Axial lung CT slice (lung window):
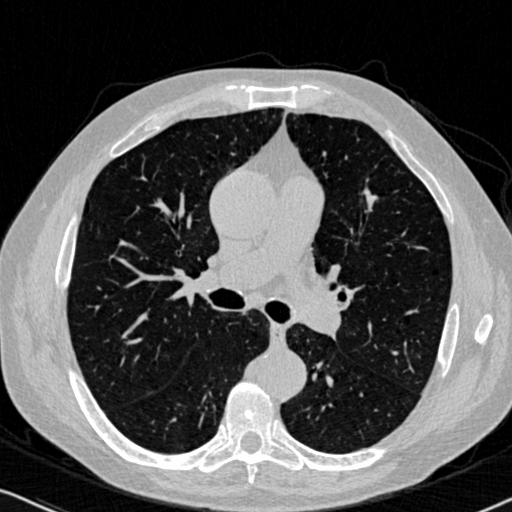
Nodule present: no